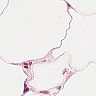
Metastatic tissue present: no